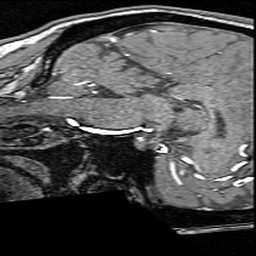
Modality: angio
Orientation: sagittal
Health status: ill
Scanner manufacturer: siemens
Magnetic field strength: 3 T
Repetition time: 0.023 s
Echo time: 0.00418 s